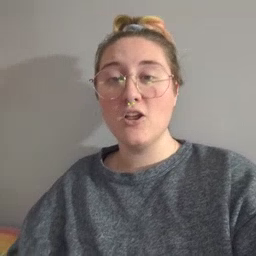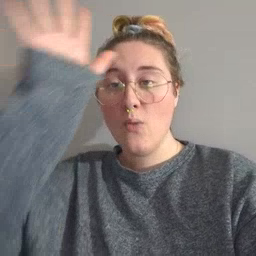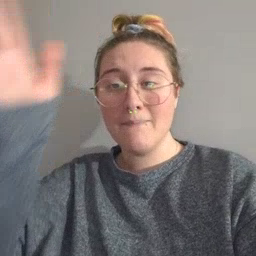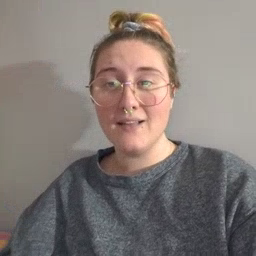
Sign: grandpa